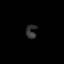
Tissue: skin
Cell type: Epithelial cells
Senescence score: 0.6837
Nuclear area (px): 131
Mean DAPI intensity: 50.695